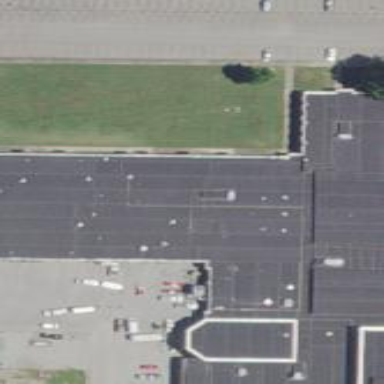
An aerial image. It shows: School building.